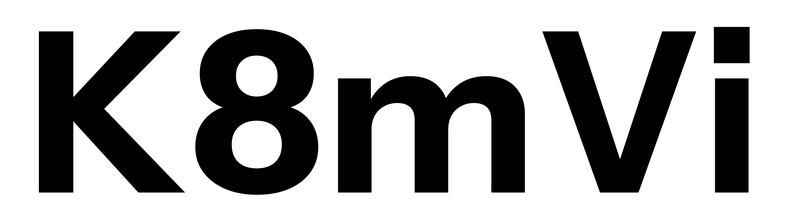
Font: InstrumentSans_Bold